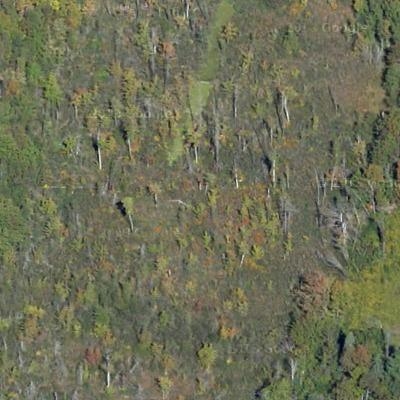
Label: Forest